Question: I am going off of LazyFoo's SDL2 tutorials for C++ using the MinGW g++ compiler (using console). I have followed his page <URL>, step-for-step. I have finally come across this error after having downloaded his example.

I have seen plenty of people online struggle with SDL_Image, but I've not yet seen this and I haven't found any solution to it yet.
- - -
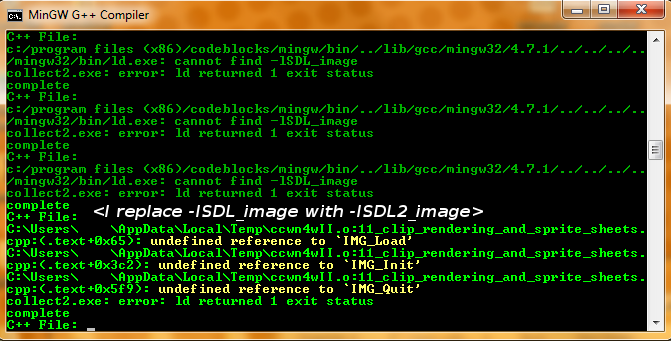
Answer: Based on the comments above, the answer seems to be:
You need to install the development libraries for SDL_image.
You can download them here: <URL>
(look under the heading "Development libraries").
You need to ensure the path where the 'libSDL2_image.a' file resides is in the linker search path. One way of doing this is to add an appropriate '-L' parameter to the link command. You could also drop the file in the default library search path.